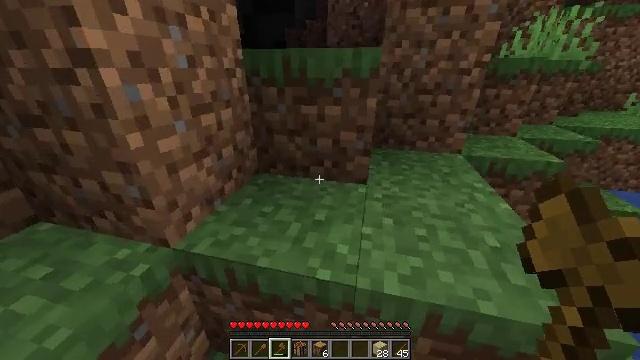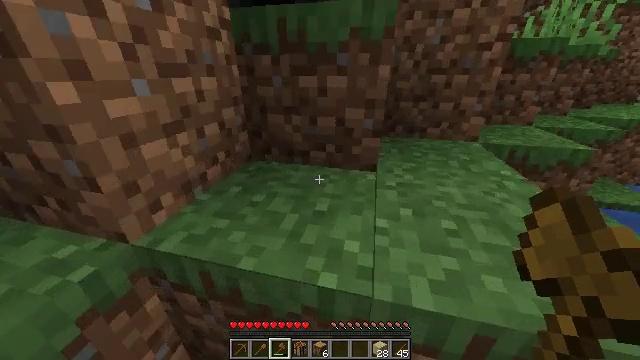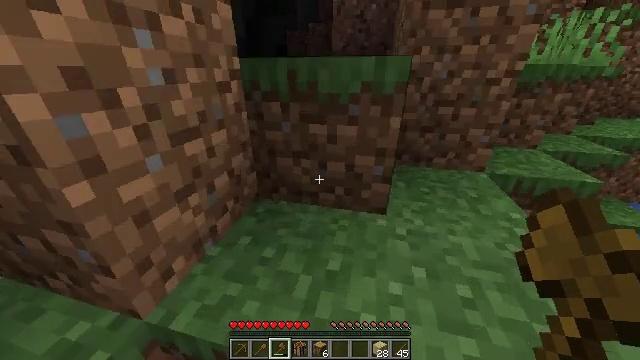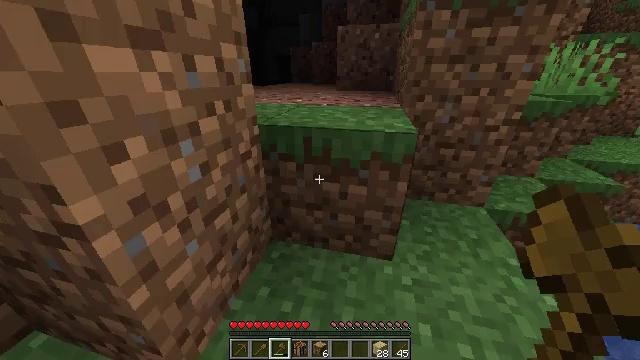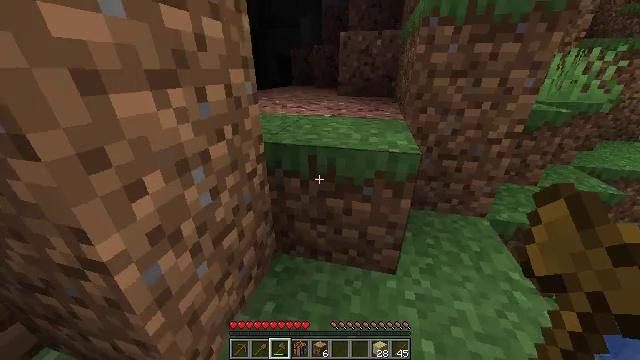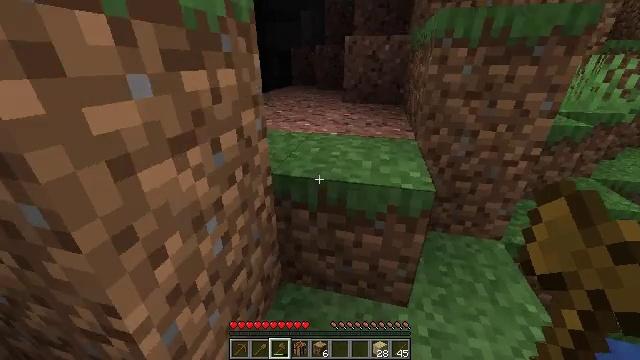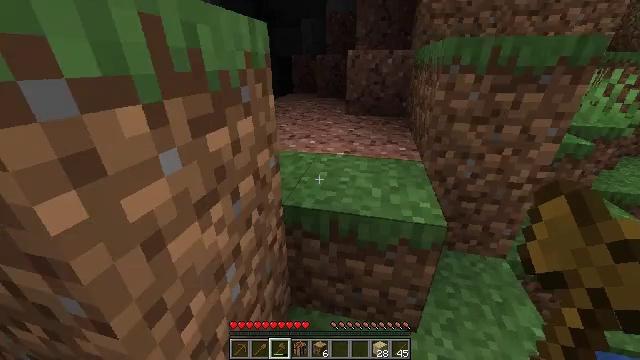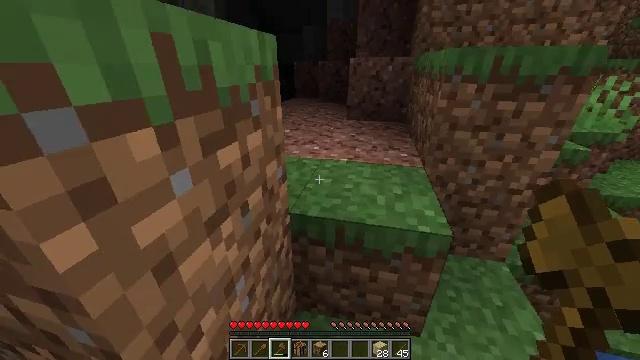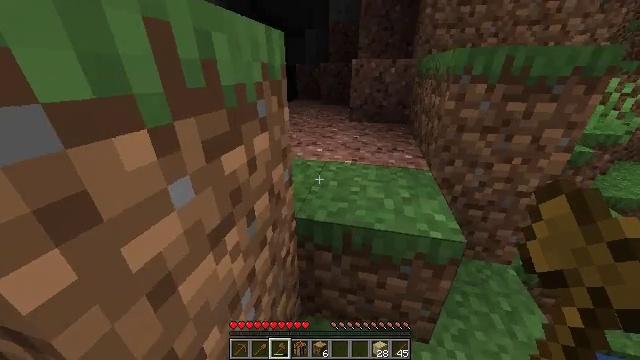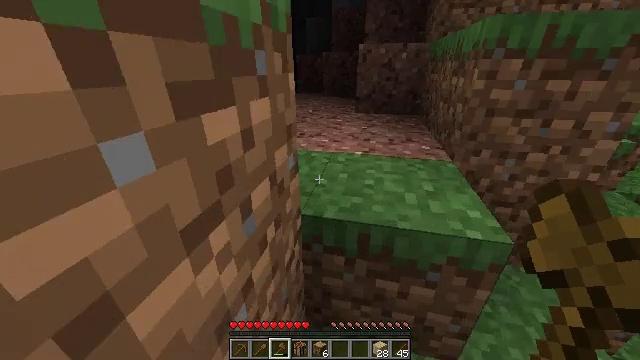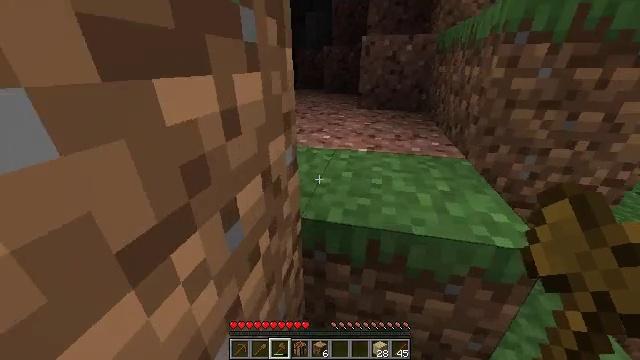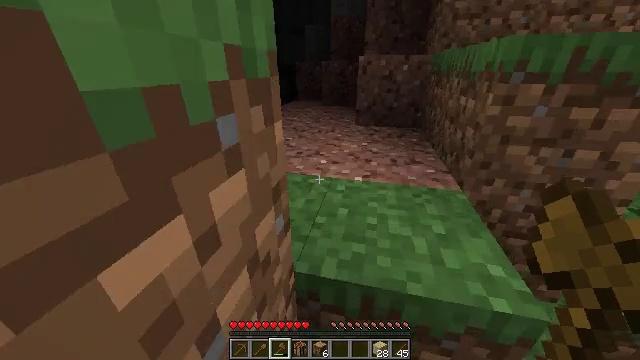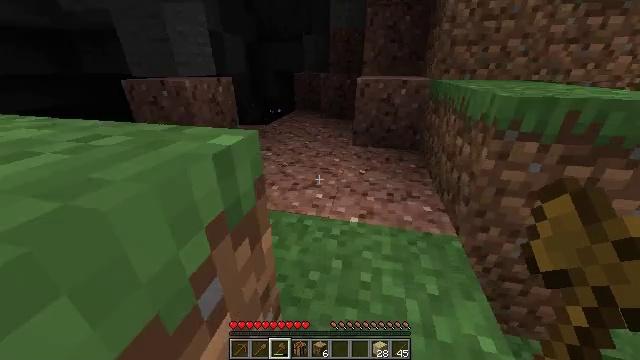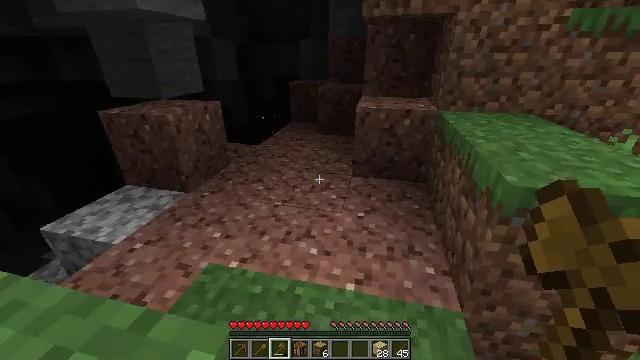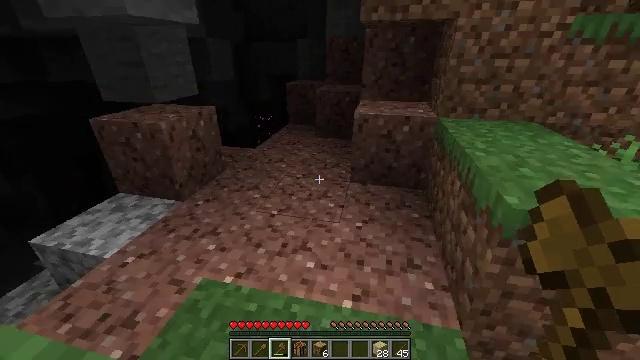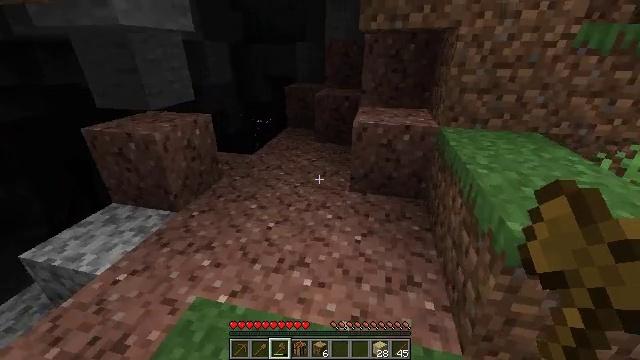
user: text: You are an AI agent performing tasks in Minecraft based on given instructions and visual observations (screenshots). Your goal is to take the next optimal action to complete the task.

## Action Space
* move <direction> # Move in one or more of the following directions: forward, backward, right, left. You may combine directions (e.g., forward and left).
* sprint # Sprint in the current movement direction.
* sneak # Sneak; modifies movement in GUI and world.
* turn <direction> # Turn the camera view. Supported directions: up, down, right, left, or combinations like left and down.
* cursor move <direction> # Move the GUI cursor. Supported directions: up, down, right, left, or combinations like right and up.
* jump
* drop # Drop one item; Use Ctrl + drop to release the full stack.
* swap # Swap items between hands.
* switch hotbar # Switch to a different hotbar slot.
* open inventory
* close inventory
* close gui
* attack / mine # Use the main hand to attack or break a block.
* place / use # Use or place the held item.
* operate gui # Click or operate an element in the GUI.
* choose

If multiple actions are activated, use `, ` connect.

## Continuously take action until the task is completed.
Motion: motion action
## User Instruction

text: Gather grass block for landscaping.
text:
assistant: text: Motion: move forward
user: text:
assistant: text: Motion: move forward, jump
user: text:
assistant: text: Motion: move forward, jump
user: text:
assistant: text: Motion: move forward, jump
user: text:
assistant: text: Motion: move forward, sprint
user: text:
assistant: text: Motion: move forward, sprint
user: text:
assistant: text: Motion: move forward, sprint
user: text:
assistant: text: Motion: move forward, sprint
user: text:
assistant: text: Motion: move forward, sprint
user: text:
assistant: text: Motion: move forward, sprint, jump
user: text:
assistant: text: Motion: move forward, jump
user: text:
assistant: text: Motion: move forward, jump
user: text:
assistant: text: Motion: move forward, jump
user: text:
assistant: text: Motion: move forward, jump
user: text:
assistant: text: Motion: move forward, sprint
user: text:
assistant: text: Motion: move forward, sprint, turn left
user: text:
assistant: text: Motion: move forward, sprint, turn left
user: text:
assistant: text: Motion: move forward, sprint, turn left and up
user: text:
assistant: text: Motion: move forward, sprint, turn left and down
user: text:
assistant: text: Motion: move forward, sprint, turn left and up
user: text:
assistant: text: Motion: move forward, sprint, turn left
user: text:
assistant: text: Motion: move forward, sprint, turn left
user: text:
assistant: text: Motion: move forward, sprint, turn left
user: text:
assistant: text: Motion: move forward and move left, sprint, turn left
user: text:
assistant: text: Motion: move forward and move left, sprint
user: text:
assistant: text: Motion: move forward, sprint, turn left
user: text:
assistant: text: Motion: move forward, sprint, turn down
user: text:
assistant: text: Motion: move forward, sprint, turn left and down
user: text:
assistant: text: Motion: move forward, sprint, turn down
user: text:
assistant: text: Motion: move forward, sprint, turn down